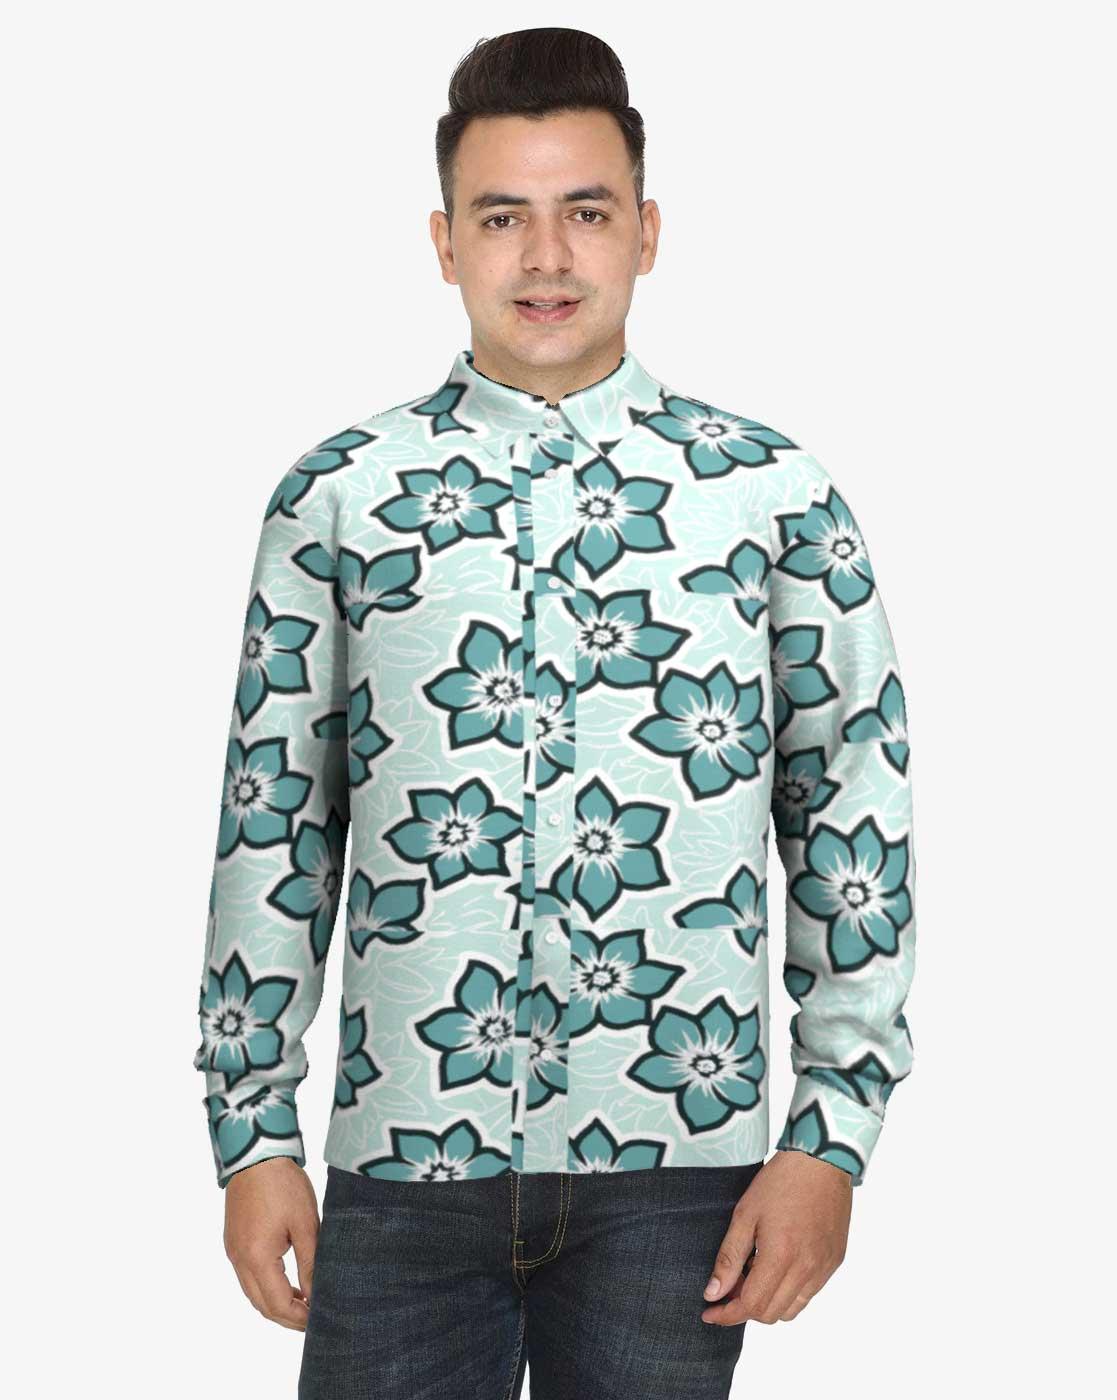
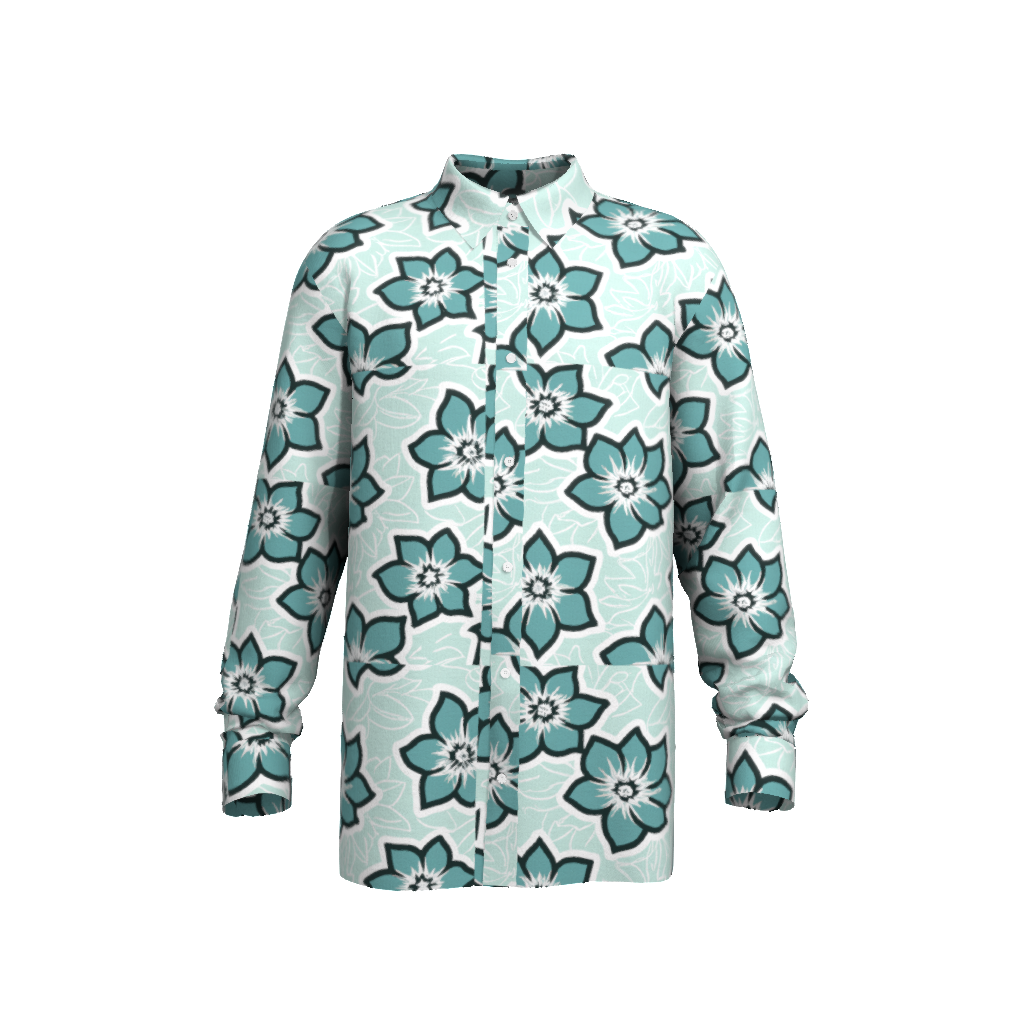
Clothing description: green floral button up tee